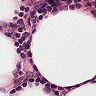
Metastatic tissue present: no